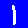
Digit: 1